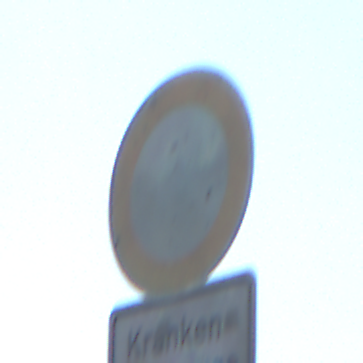
Verkehrszeichen: VerbotFahrzeugeAllerArt
Zusatzzeichen unten: BesondereFahrzeugeUndTransportgueter4
Umgebung: Outdoor, Nature
Tageszeit: Midday
Wetter: Clear
Licht: Natural
Jahreszeit: NotSpecified
Kontrast: HighContrast